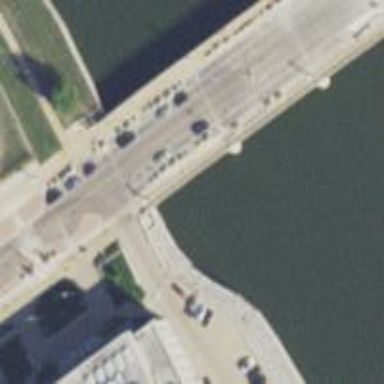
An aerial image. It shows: Pedestrian bridge with asphalt surface.